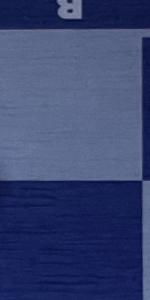
Label: Empty